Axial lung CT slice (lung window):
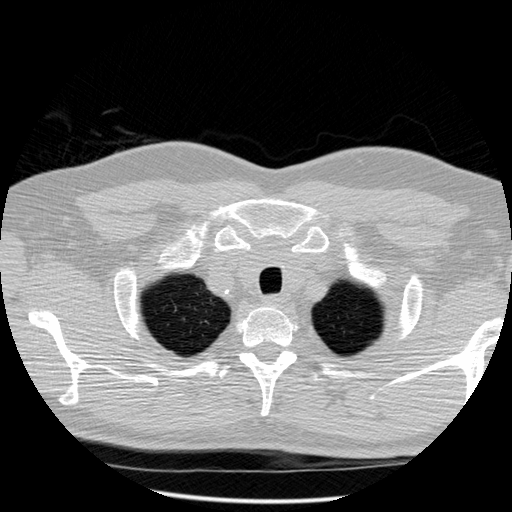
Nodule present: no